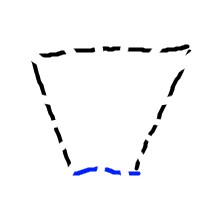
Shape: trapezoid